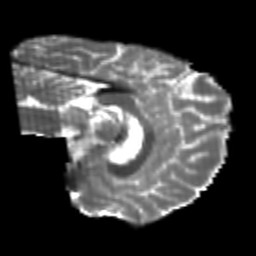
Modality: T2w
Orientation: sagittal
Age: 22
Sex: male
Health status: healthy
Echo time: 0.074 s